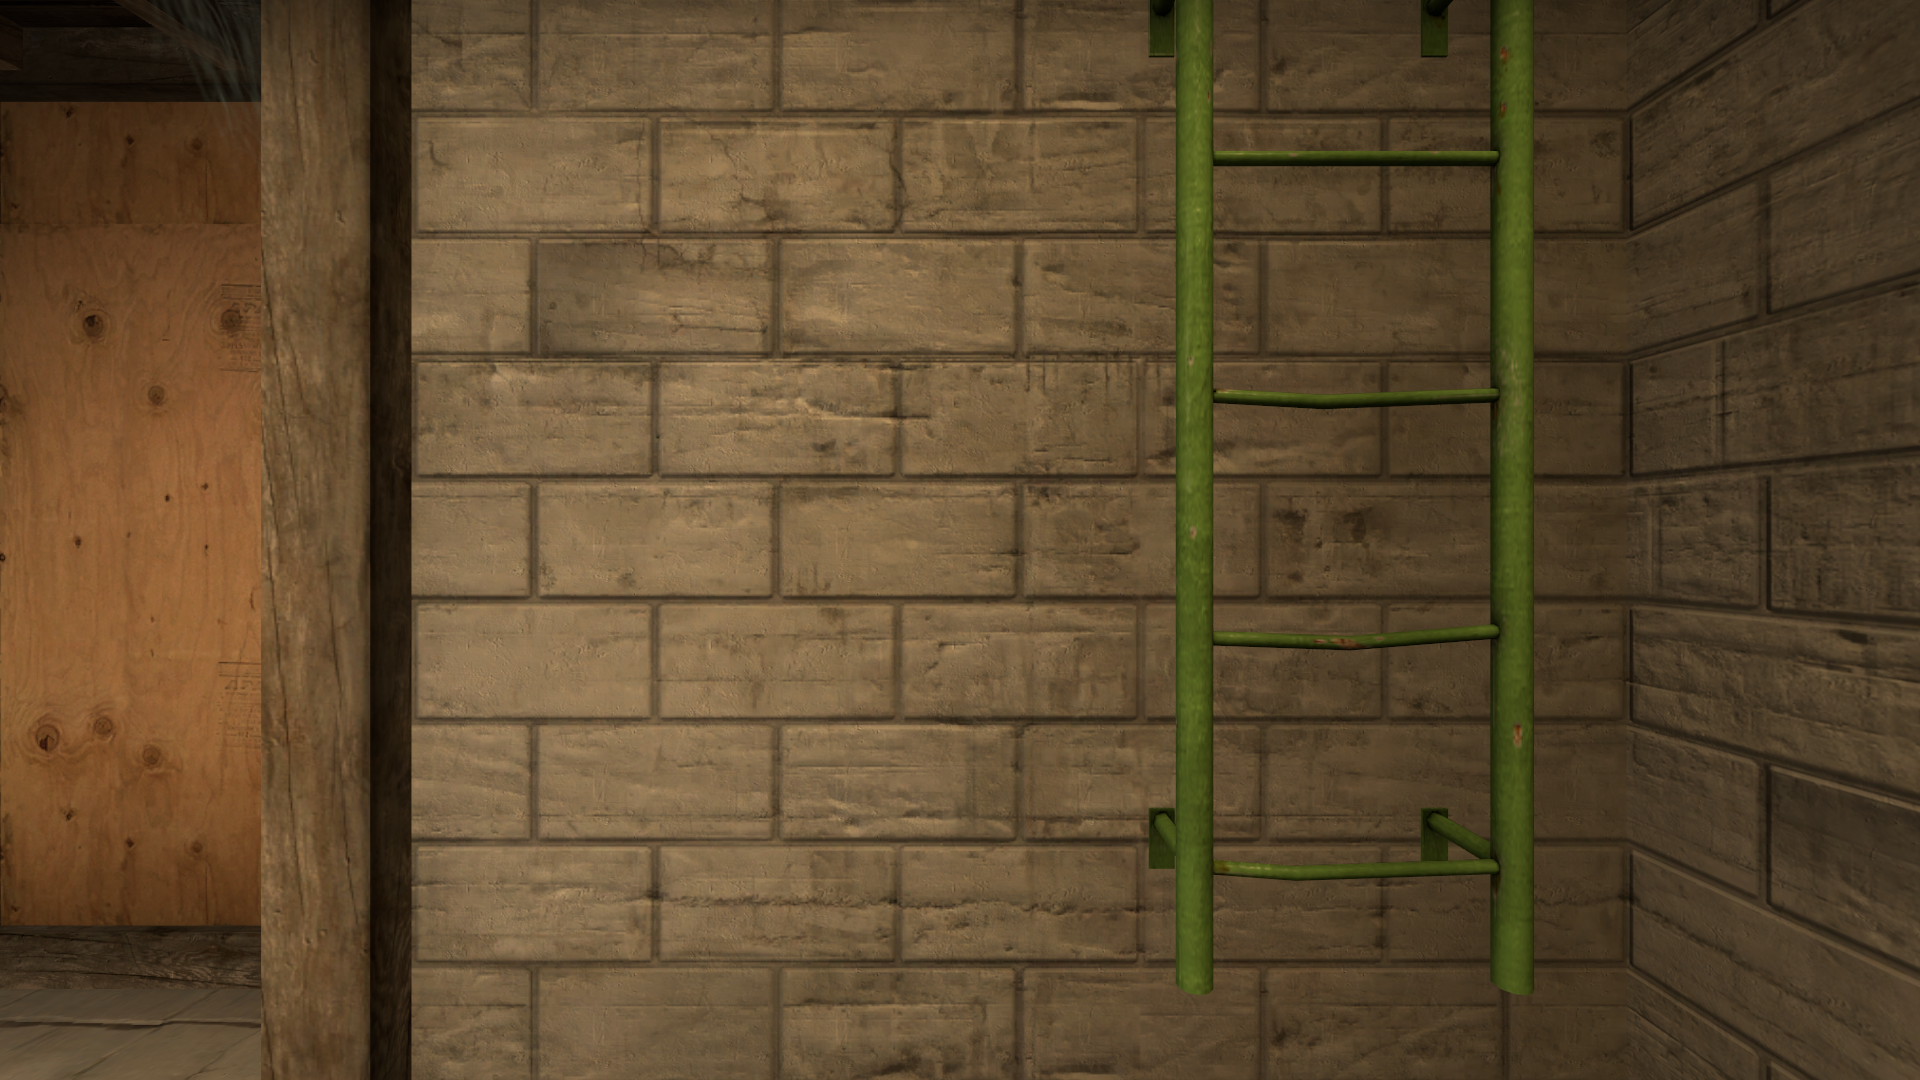
Map: de_train